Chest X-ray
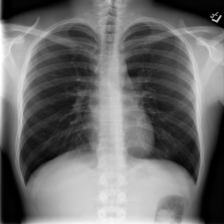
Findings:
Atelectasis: negative
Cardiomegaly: negative
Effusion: negative
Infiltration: negative
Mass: negative
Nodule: negative
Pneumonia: negative
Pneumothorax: negative
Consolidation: negative
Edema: negative
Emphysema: negative
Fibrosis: negative
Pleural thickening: negative
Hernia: negative